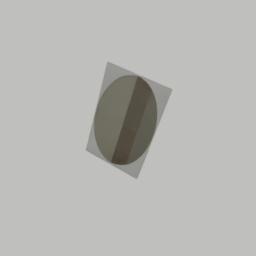
Label: decoration